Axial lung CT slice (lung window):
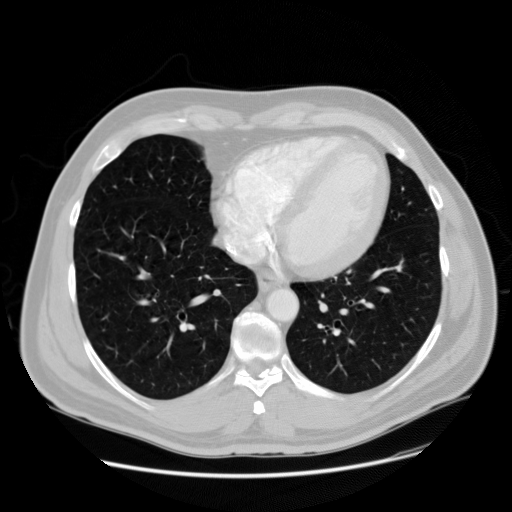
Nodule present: no